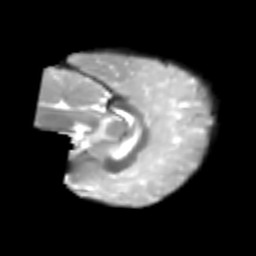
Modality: T2w
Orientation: sagittal
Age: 7
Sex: male
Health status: healthy